Question:
hi team,
I am trying to access a dynamic drop down with div as tag but I an able find it but not interact with it
as it changes its style type as shown below.
'''
<div style ="display :none;"></div>"
'''
to
'''
<div style ="display :block;"></div>"
'''
I am unable to click on this, please have a look into the screenshot for detail.
Info you have to click on the element to access this dynamic dropdown,
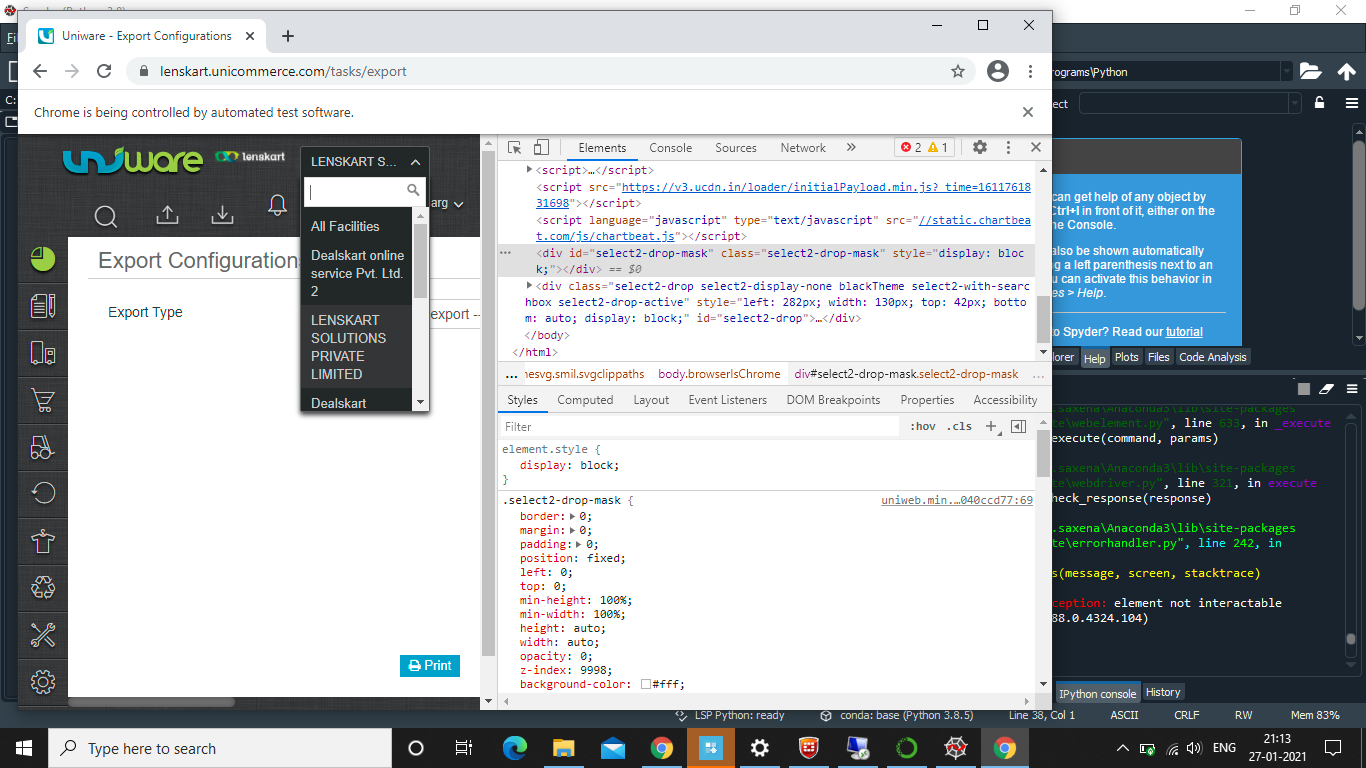
Answer: Solution -> actually the element we are looking here is masked element which means actual Id of this element is diff so by chance I am able to find it( for this you have go through HTML code row by row and find it, quiet a static way to do but that's how I did it) and place it in the code.
please do comment if you know more efficient way to work around masked elements.
Regards,
Anubhav